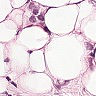
Metastatic tissue present: yes